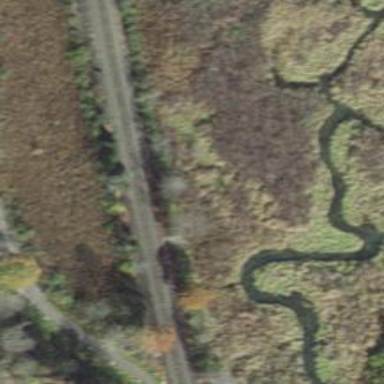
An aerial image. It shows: Railway track.